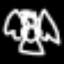
Label: angel